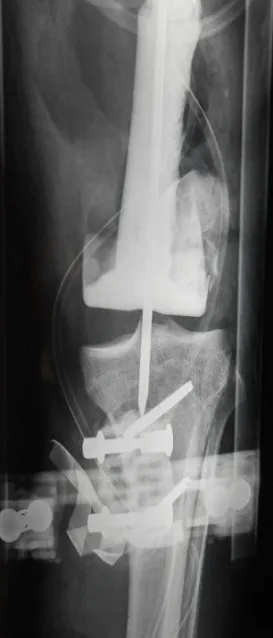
Anteroposterior radiograph of the left knee showing femoral spacer with external fixator.
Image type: radiology (x_ray)